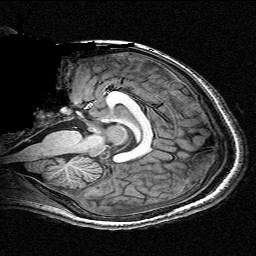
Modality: T1w
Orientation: sagittal
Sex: female
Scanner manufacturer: siemens
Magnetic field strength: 3 T
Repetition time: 2.3 s
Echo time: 0.00336 s